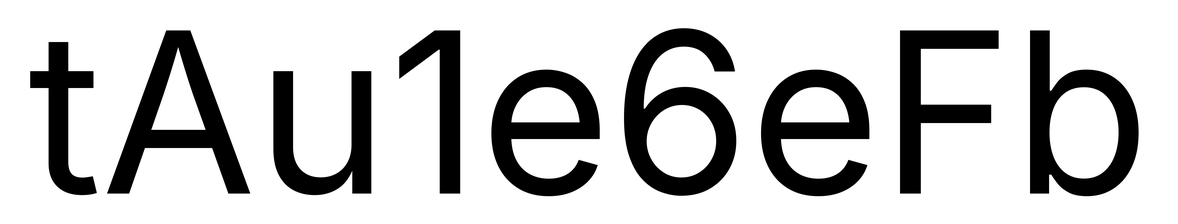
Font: Inter_Regular